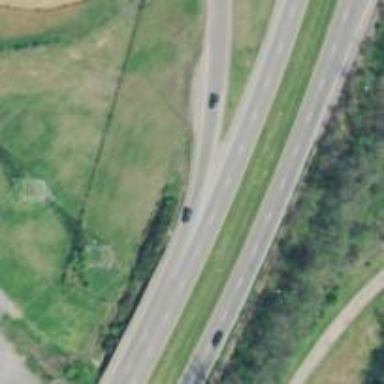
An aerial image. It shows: This image shows trunk highway that functions as expressway.